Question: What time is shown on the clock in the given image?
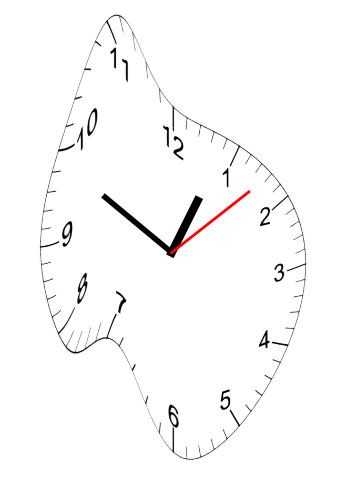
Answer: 12:49:08